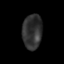
Tissue: skin
Cell type: Epithelial cells
Senescence score: 0.2463
Nuclear area (px): 669
Mean DAPI intensity: 49.378